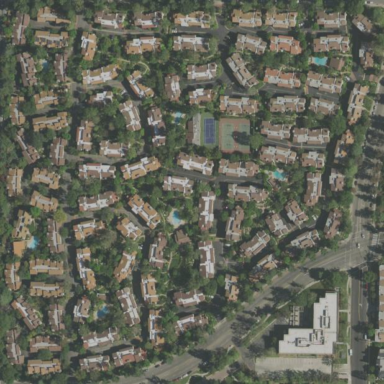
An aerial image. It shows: Condominium in residential area.